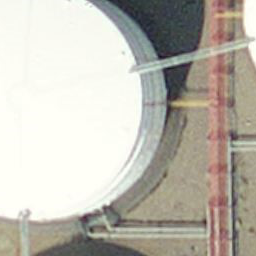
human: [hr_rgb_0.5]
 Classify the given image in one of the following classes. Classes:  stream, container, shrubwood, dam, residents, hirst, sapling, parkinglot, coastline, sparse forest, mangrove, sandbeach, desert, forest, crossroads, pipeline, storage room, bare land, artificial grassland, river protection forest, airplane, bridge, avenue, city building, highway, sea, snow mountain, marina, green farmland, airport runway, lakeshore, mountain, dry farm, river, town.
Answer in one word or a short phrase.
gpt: storage room